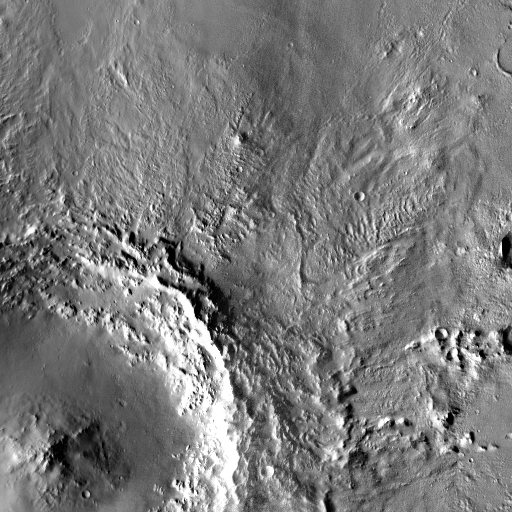
Crater classes present: Background, Other, Secondary